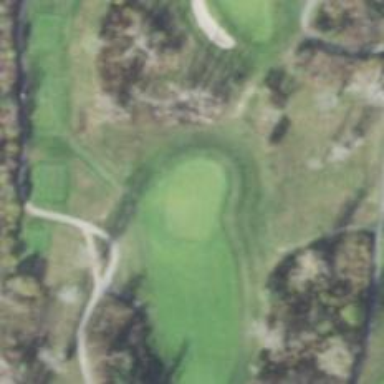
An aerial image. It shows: View of golf hole.